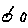
Label: circle